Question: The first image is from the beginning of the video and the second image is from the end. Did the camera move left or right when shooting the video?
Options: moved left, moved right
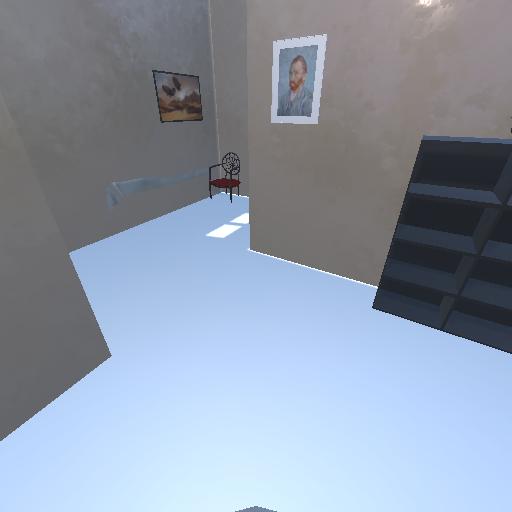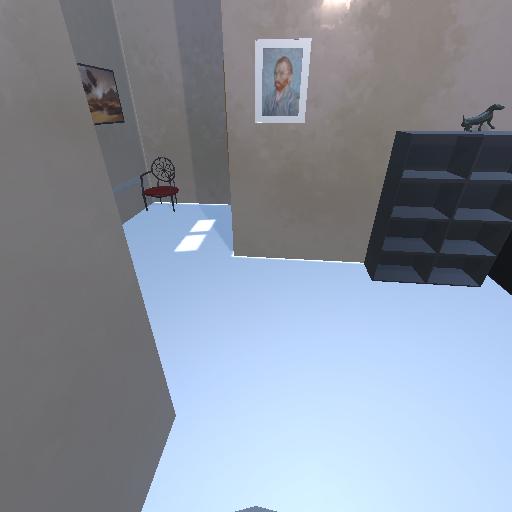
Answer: moved left